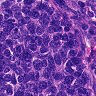
Metastatic tissue present: yes